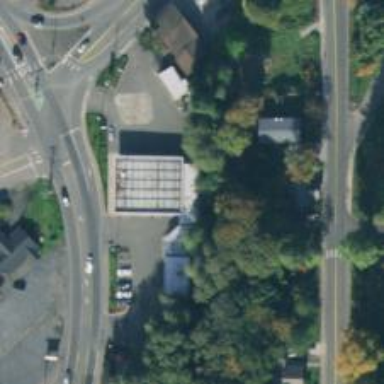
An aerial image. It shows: Convenience shop.